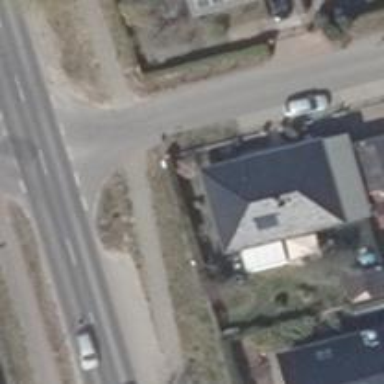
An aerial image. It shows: Residential road.